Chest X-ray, PA view. Patient: 49 years old, sex F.
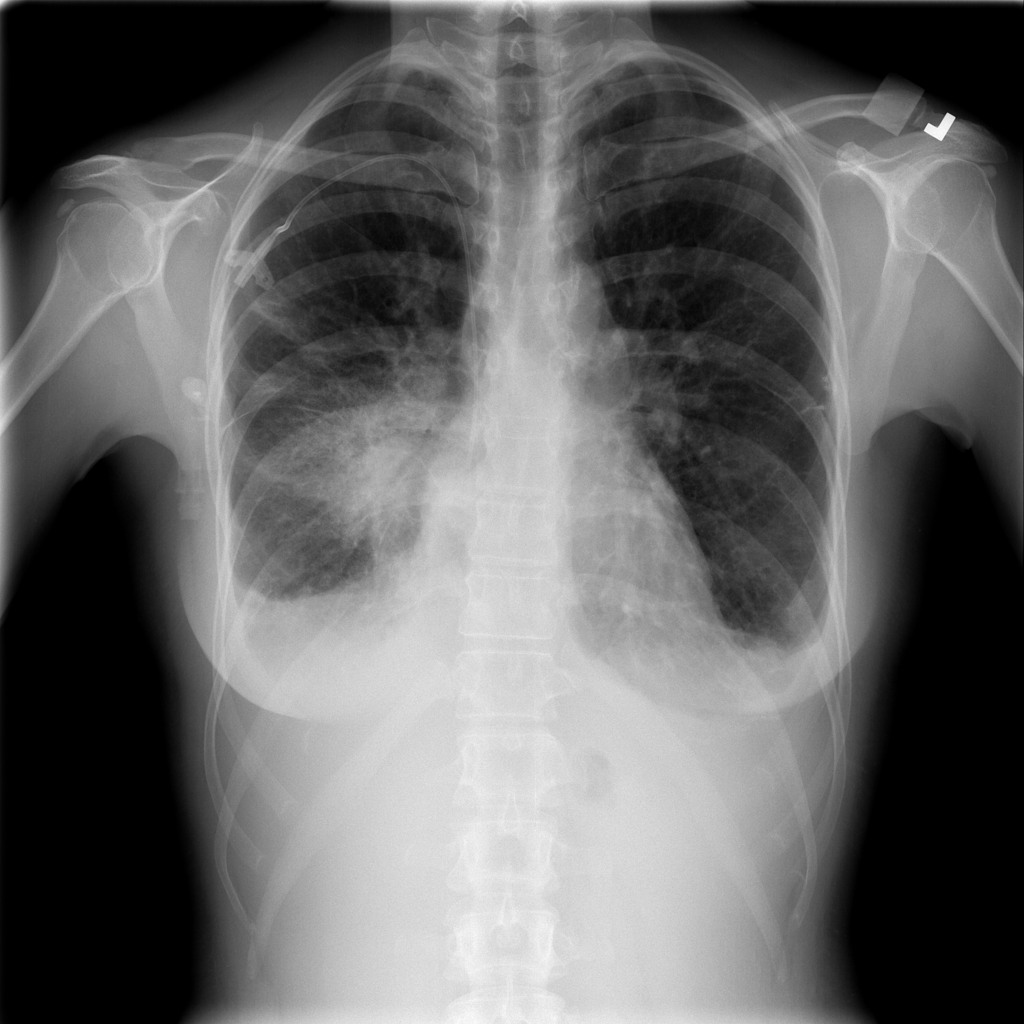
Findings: Consolidation, Effusion